Question: I have a utility class for Framebuffer objects which i use to generate FBO's, bind them, render to them, and render them to screen as 2d textures.
When using this class, i can successfully make fbo textures, render to them, and render them to screen.
However, the colors seem messed up once i render them to screen.
What seems to be happening is that the color i set as drawing color ends up as the (but only if i make an actual draw call after setting the color), and the .
What i am expecting based on my code, is a texture with a white background, and two small colored rectangles (one purple and one cyan) on them, drawn to the screen two times.
what i am getting is this :
a cyan background with two small black rectangles.

Source code follows :
'''
public class FboRenderTexture : IDisposable
{
public int textureId = 0;
private int fboId = 0;
public int Width;
public int Height;
public FboRenderTexture(int width, int height)
{
Width = width;
Height = height;
Init();
}
//semi pseudocode
public void DrawToScreen(float xoffset = 0, float yoffset = 0)
{
if (textureId != -1)
{
GL.BindTexture(TextureTarget.Texture2D, textureId);
GL.Begin(BeginMode.Quads);
//todo : might also flip the texture since fbo's have right handed coordinate systems
GL.TexCoord2(0.0, 0.0);
GL.Vertex3(xoffset, yoffset, 0.0);
GL.TexCoord2(0.0, 1.0);
GL.Vertex3(xoffset, yoffset+Height, 0.0);
GL.TexCoord2(1.0, 1.0);
GL.Vertex3(xoffset+Width, yoffset+Height, 0.0);
GL.TexCoord2(1.0, 0.0);
GL.Vertex3(xoffset+Width, yoffset, 0.0);
GL.End();
}
}
private void Init()
{
// Generate the texture.
textureId = GL.GenTexture();
GL.BindTexture(TextureTarget.Texture2D, textureId);
GL.TexImage2D(TextureTarget.Texture2D, 0, PixelInternalFormat.Rgba, Width, Height, 0, PixelFormat.Rgba, PixelType.UnsignedByte, IntPtr.Zero);
GL.TexParameter(TextureTarget.Texture2D, TextureParameterName.TextureMinFilter, (int)TextureMinFilter.Linear);
GL.TexParameter(TextureTarget.Texture2D, TextureParameterName.TextureMagFilter, (int)TextureMagFilter.Nearest);
GL.TexParameter(TextureTarget.Texture2D, TextureParameterName.TextureWrapS, (int)TextureWrapMode.ClampToBorder);
GL.TexParameter(TextureTarget.Texture2D, TextureParameterName.TextureWrapT, (int)TextureWrapMode.ClampToBorder);
// Create a FBO and attach the texture.
GL.Ext.GenFramebuffers(1, out fboId);
GL.Ext.BindFramebuffer(FramebufferTarget.FramebufferExt, fboId);
GL.Ext.FramebufferTexture2D(FramebufferTarget.FramebufferExt,
FramebufferAttachment.ColorAttachment0Ext, TextureTarget.Texture2D, textureId, 0);
// Disable rendering into the FBO
GL.Ext.BindFramebuffer(FramebufferTarget.FramebufferExt, 0);
}
// Track whether Dispose has been called.
private bool disposed = false;
public void Dispose()
{
Dispose(true);
GC.SuppressFinalize(this);
}
private void Dispose(bool disposing)
{
if (!this.disposed)
{
if (disposing)
{
// Clean up what we allocated before exiting
if (textureId != 0)
GL.DeleteTextures(1, ref textureId);
if (fboId != 0)
GL.Ext.DeleteFramebuffers(1, ref fboId);
disposed = true;
}
}
}
public void BeginDrawing()
{
GL.BindFramebuffer(FramebufferTarget.DrawFramebuffer, fboId);
GL.DrawBuffer(DrawBufferMode.ColorAttachment0);
GL.PushAttrib(AttribMask.ViewportBit);
GL.Viewport(0, 0, Width, Height);
}
public void EndDrawing()
{
GL.PopAttrib();
GL.Ext.BindFramebuffer(FramebufferTarget.DrawFramebuffer, 0); // disable rendering into the FBO
}
}
'''
'''
public class Buffers : CreativeSharp.core.CSInstance //inherits from OpenTK.GameWindow, adds some simple drawing stuff.
{
private FboRenderTexture buffer;
public Buffers() : base(800, 600, "buffers")
{
GL.Enable(EnableCap.Texture2D);
buffer = new FboRenderTexture(128, 128);
NoStroke();
this.Closed += Buffers_Closed;
}
private void SetupBuffer()
{
buffer.BeginDrawing();
GL.Clear(ClearBufferMask.ColorBufferBit | ClearBufferMask.DepthBufferBit | ClearBufferMask.StencilBufferBit);
GL.ClearColor(1.0f, 1.0f, 1.0f, 1.0f);
GL.Color4(1f, 0f, 1f, 0f);
DrawRectangle(10,10, 30, 30);
GL.Color4(0f, 1f, 1f, 1f);
DrawRectangle(50, 10, 30, 30);
GL.Color4(1f, 1f, 1f);
buffer.EndDrawing();
}
void Buffers_Closed(object sender, EventArgs e)
{
buffer.Dispose();
}
public override void DrawContent()
{
SetupBuffer();
GL.ClearColor(1.0f, 1.0f, 1.0f, 1.0f);
GL.Color4(1f, 1f, 1f, 1f);
buffer.DrawToScreen(0,0);
buffer.DrawToScreen(512,0);
}
public override void Update()
{
}
private void DrawRectangle(float x, float y, float w, float h)
{
GL.Begin(PrimitiveType.Quads);
GL.Vertex3(x, y, 0);
GL.Vertex3(x + w, y, 0);
GL.Vertex3(x + w, y + h, 0);
GL.Vertex3(x, y + h, 0);
GL.End();
}
}
'''
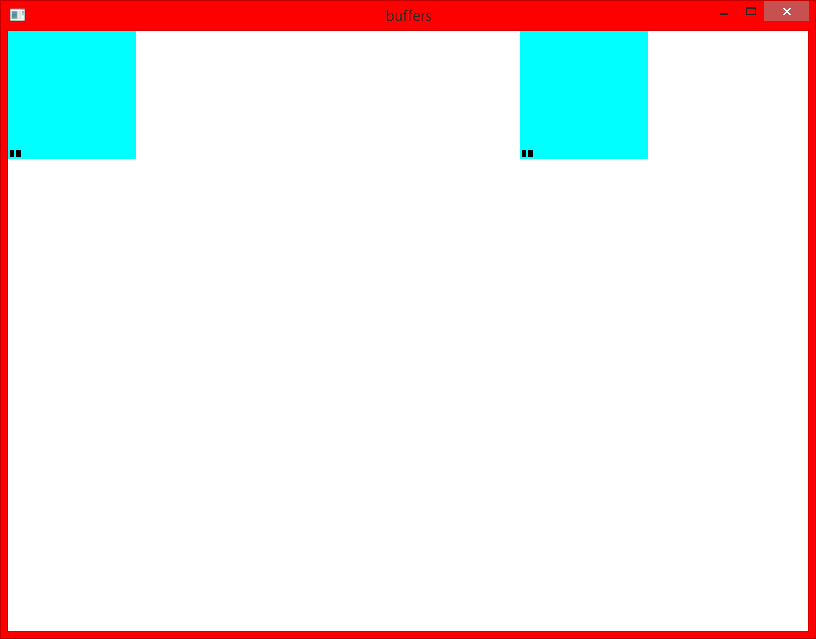
Answer: Somewhat embarrassingly, the cause of my problems was that i was not setting white as drawing color before drawing the fbo's texture.
This caused the colors to come out all wrong.